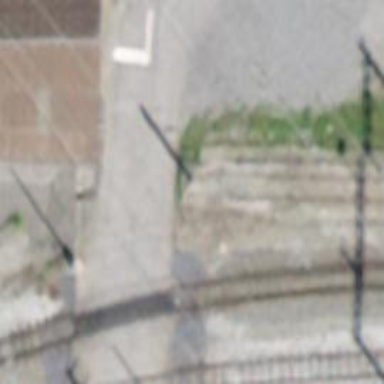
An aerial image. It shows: Narrow-gauge railway siding with one track.